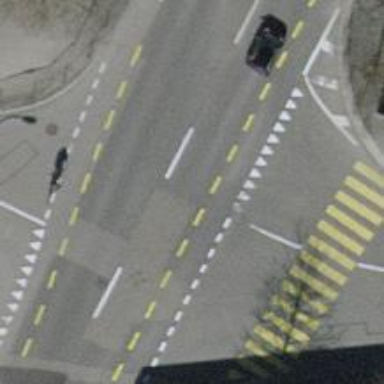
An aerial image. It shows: Primary road with asphalt surface and separate sidewalks. There is designated lane for cyclists on both sides.